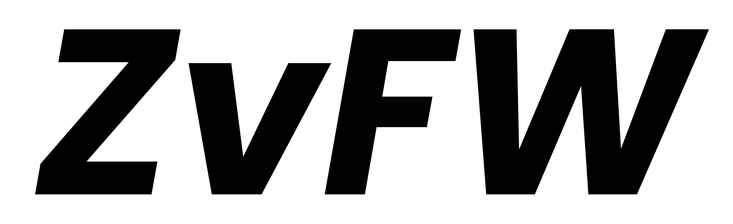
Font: Poppins-BoldItalic